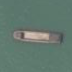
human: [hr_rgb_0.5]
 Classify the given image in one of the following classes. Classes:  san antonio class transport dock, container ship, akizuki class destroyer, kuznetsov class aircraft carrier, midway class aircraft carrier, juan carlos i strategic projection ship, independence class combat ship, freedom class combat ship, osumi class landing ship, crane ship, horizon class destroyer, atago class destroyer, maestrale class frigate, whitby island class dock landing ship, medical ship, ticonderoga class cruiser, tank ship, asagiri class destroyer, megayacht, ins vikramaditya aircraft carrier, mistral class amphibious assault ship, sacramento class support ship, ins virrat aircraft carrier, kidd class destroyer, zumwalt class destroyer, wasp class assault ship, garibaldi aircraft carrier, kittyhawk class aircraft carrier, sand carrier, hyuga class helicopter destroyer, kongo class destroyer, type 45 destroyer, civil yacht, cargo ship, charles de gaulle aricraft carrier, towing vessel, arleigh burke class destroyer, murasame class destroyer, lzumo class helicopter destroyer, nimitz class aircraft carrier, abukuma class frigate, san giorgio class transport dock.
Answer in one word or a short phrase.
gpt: Sand carrier